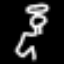
Label: angel